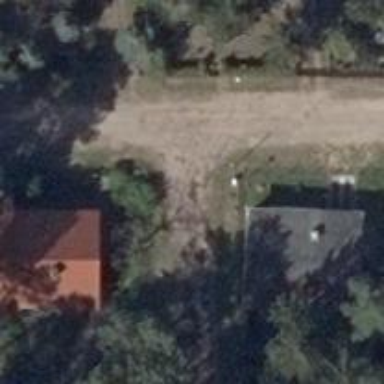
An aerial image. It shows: Residential road with sandy surface.